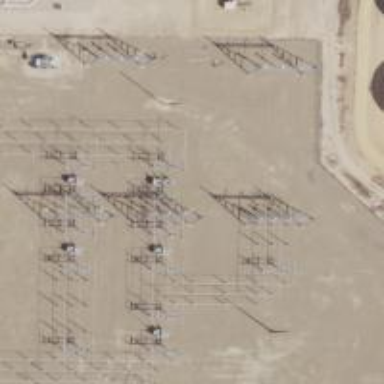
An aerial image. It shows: Switch used for power control.